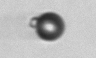
Label: bead